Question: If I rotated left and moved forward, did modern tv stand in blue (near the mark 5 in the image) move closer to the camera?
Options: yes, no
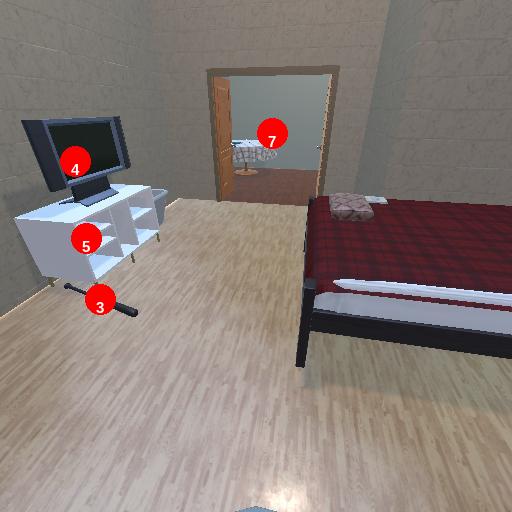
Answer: yes